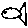
Label: fish